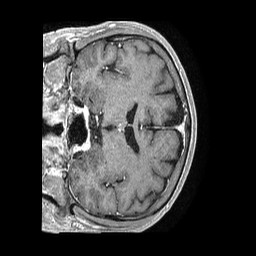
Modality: T1w
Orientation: coronal
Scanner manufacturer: philips
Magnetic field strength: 1.5 T
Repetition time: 0.007738 s
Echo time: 0.003584 s